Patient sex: F
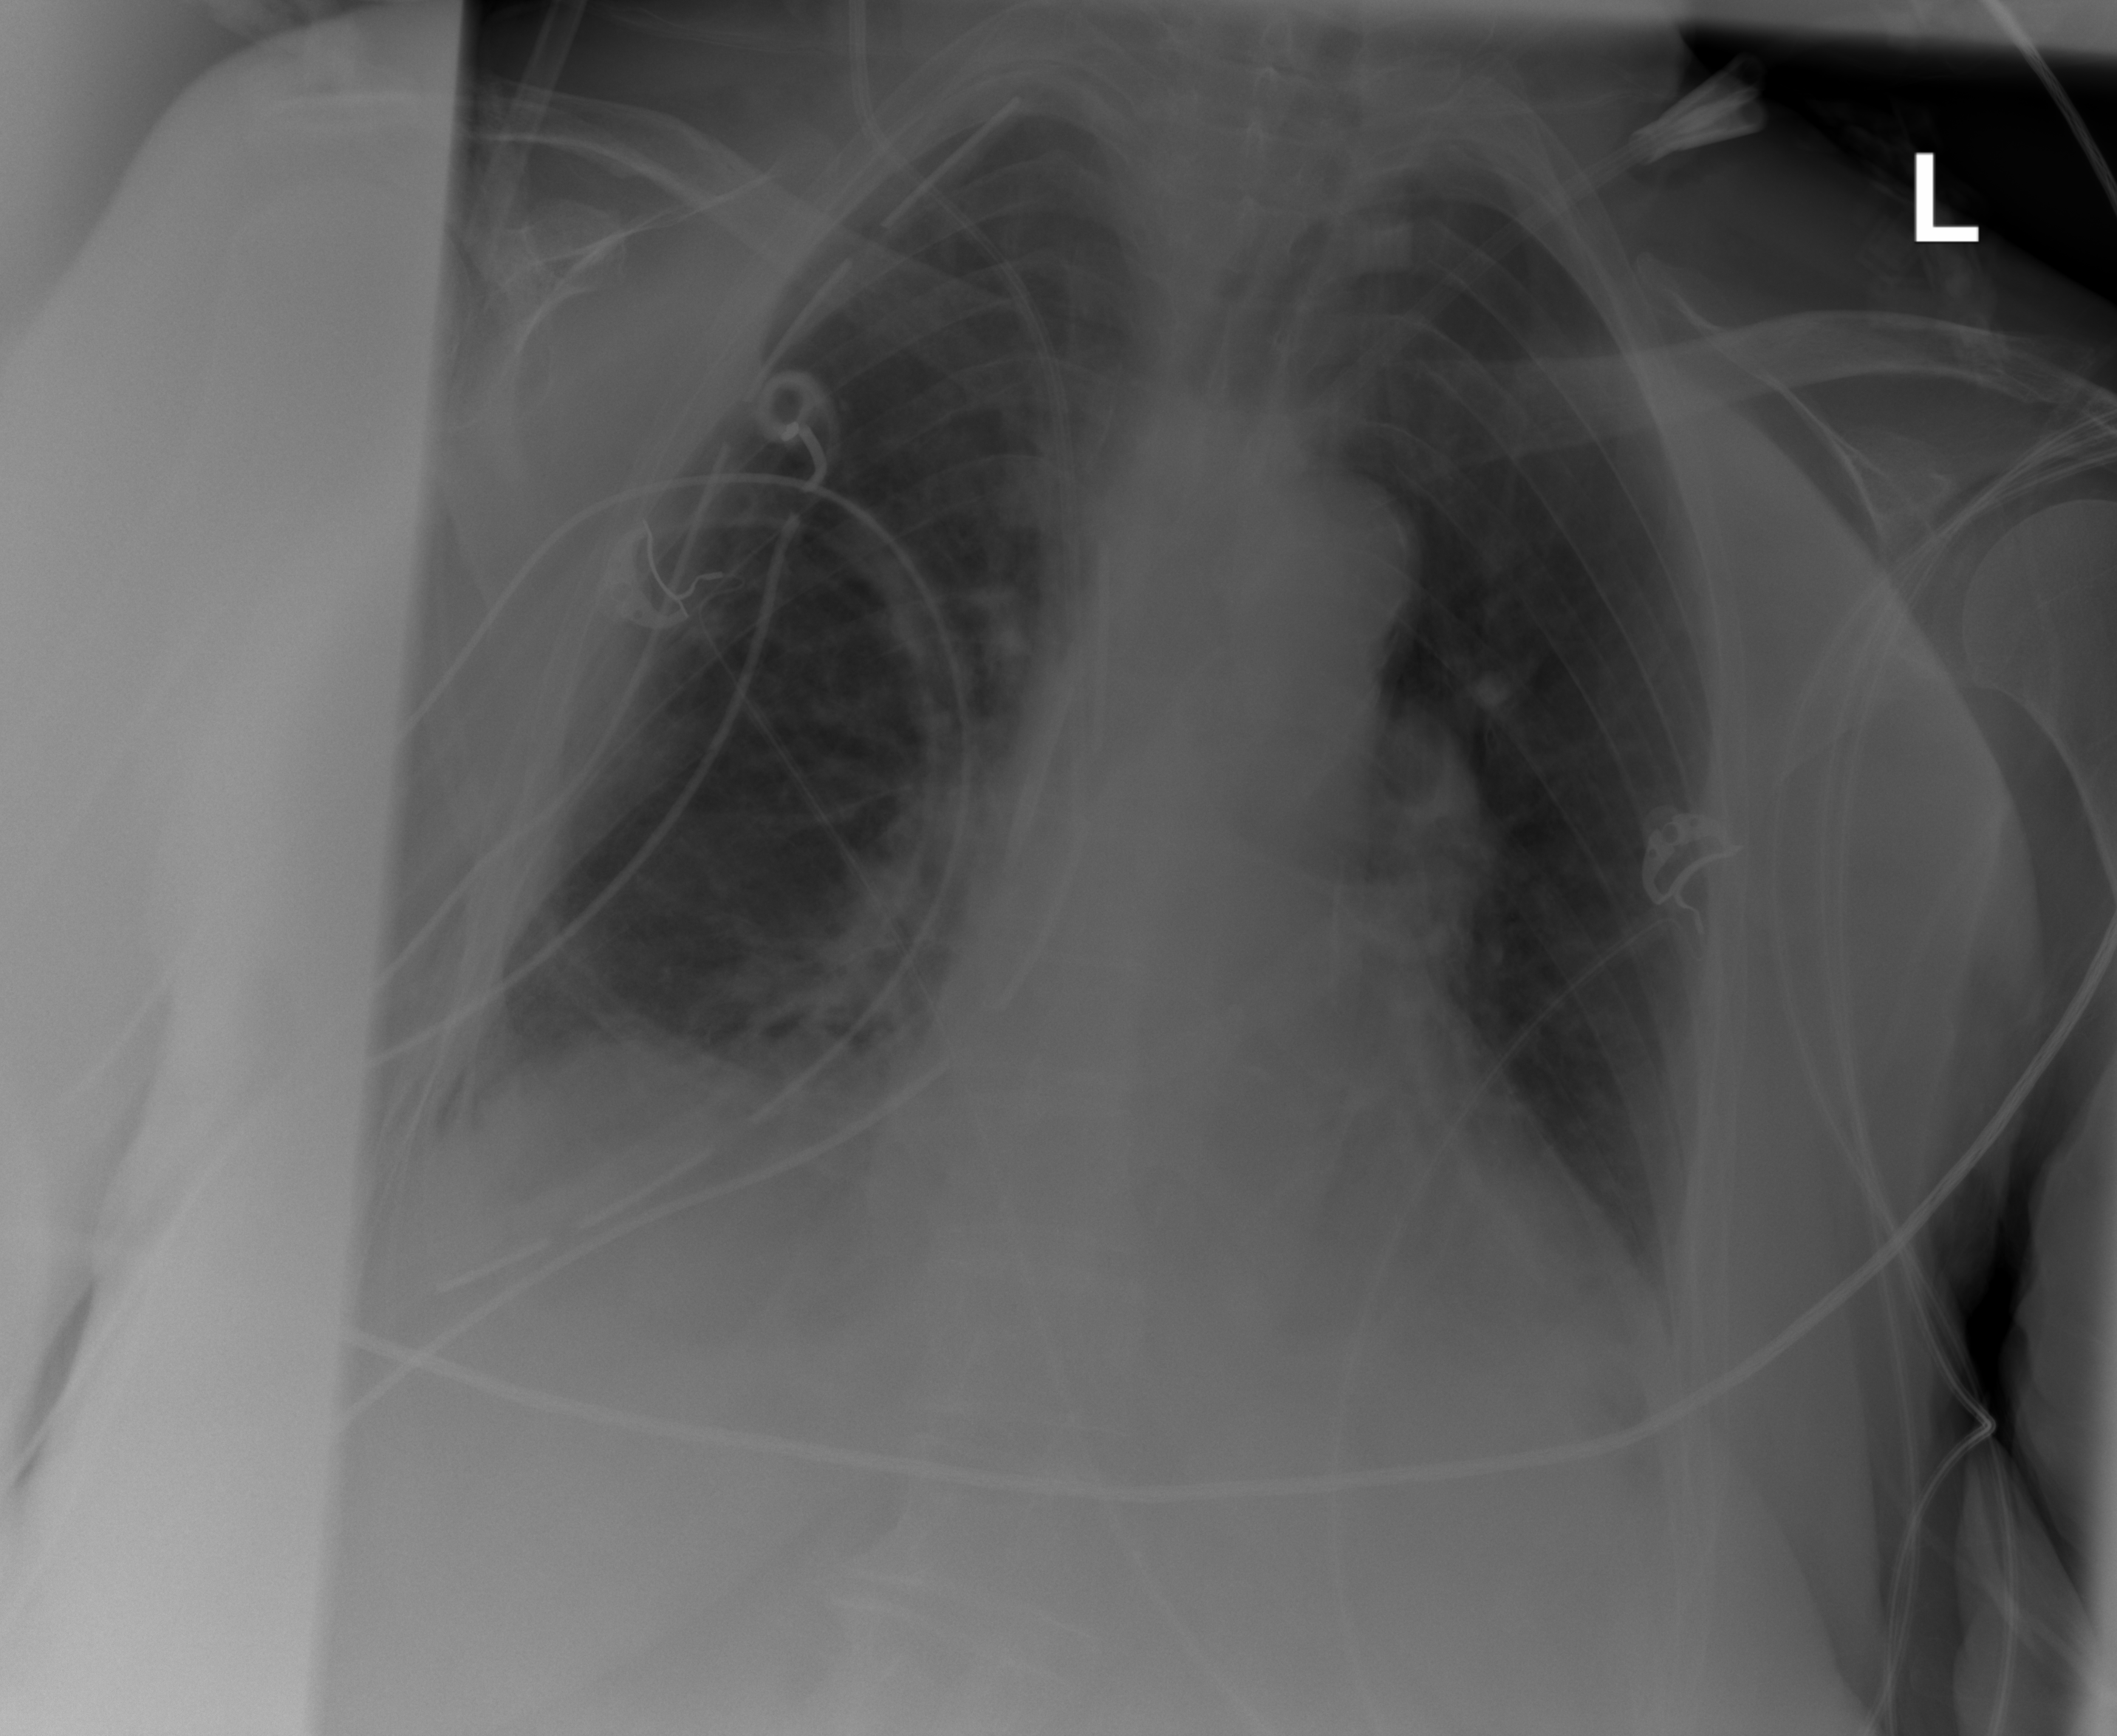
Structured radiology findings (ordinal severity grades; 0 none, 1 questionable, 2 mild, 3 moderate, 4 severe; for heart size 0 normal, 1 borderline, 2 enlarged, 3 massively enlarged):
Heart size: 2
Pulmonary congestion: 0
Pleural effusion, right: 2
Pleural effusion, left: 1
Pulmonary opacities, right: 0
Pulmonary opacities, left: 0
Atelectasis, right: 2
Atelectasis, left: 2